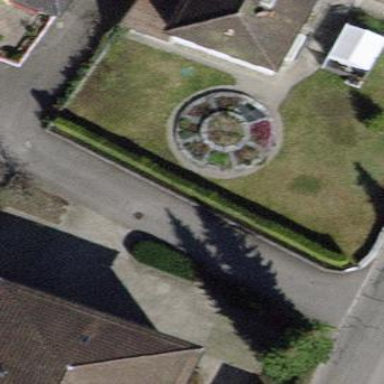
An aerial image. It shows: Garden that is leisure land.